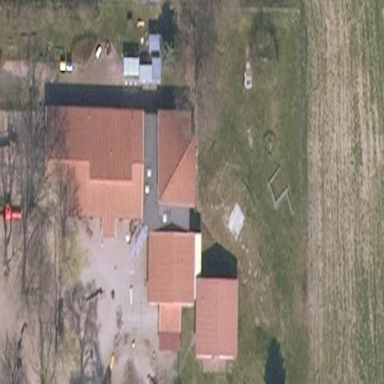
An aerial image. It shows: Kindergarten.